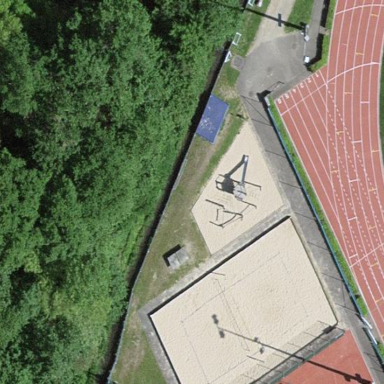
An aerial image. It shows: Sandy pitch designated for beach volleyball.